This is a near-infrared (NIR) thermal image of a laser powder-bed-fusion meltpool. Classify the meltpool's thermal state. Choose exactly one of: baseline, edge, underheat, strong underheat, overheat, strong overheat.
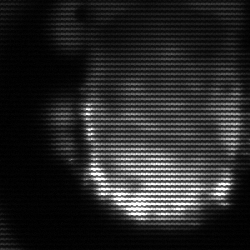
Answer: baseline